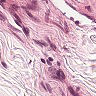
Metastatic tissue present: no